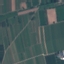
Land use / land cover class: PermanentCrop